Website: walmart
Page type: newsletter-management
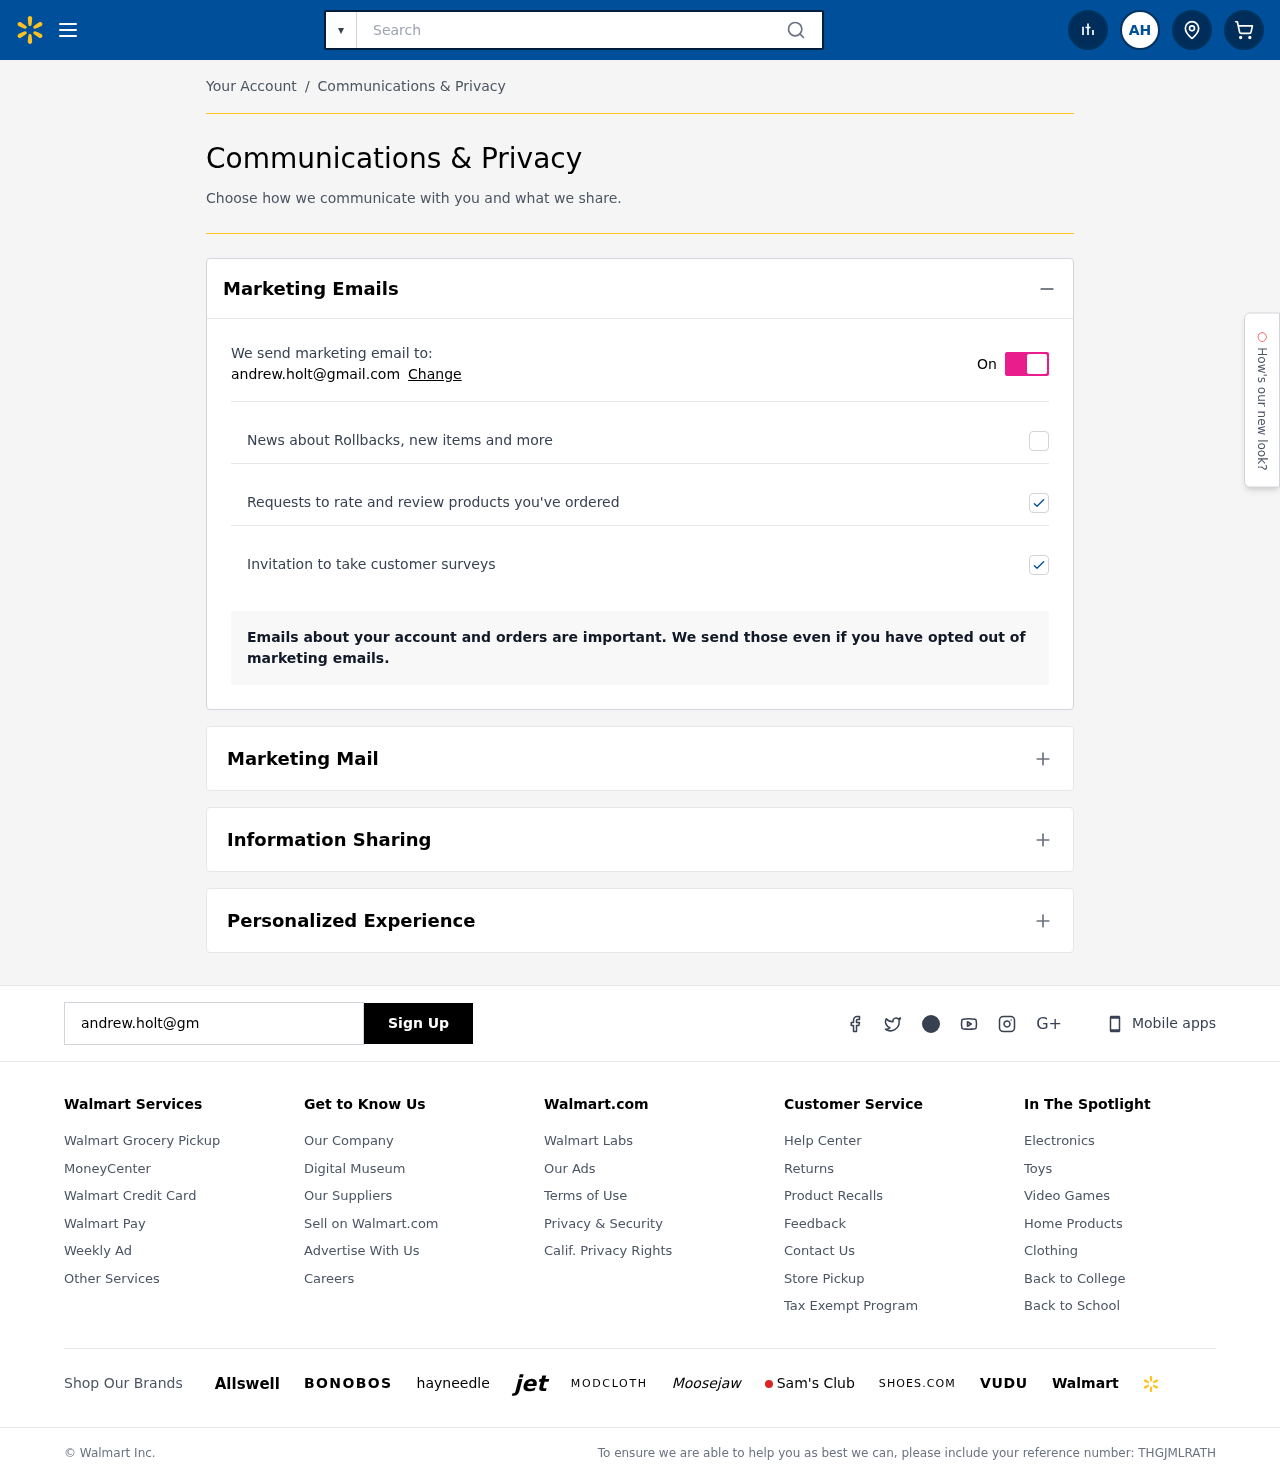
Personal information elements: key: PII_EMAIL
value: andrew.holt@gmail.com
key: PII_INITIALS
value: AH
Search elements: key: HEADER_SEARCH
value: Search